Question: We have a file repository containing code files '*.sql; *.xep; *.dll; *.aspx; *.gif' that you are going to submit to Production pretty soon. In this repository we have the main folders which contain the most recent code files to go to PROD, but we also have all the Change Folders that where submitted to PRE-PROD with code. You can see the main repository structure in the image below:

The protocol is that whenever we submit something to PRE-PROD, we e create a Change Folder, place it in the main repository, and also update the main folders, but sometimes we forget to do the second part.
What i was trying to do in a automated way is: if there is a file with the same name in the main folder and the change folder they need the have the same modified date day (at least), this specific crossing i could easily do in Excel or even SQL.
So, finally :P , what i needed help in, is getting into a csv fileformat (';' separating values, and '
' separating rows), all the '*.sql; *.xep; *.dll; *.aspx; *.gif' from the main repository directory and sub-directories.
So far I i have tested with this dos commands:
'''
dir *.sql *.xep *.aspx *.dll *.gif /s /a:-D>listWithDate.txt
'''
this one gets me a list, ie: listWithDate.txt, that a i have formated in this fashion:
'''
2012/03/19[2sapces]14:27[Nspaces]4.006[1space][filename]
2012/03/19[2sapces]14:27[Nspaces]10.006[1space][filename]
'''
So needed help in on of the two:
or
Many thanks in advance ;)
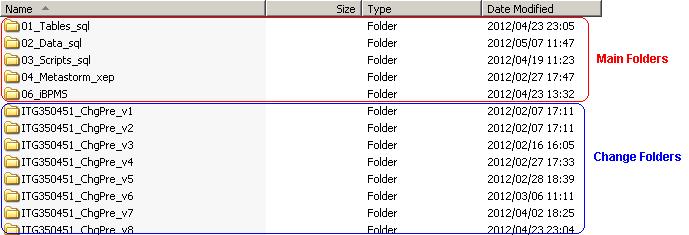
Answer: The following one-liner will output file timestamps (as single units), file sizes (in bytes), and file names as a CSV row set:
'''
>csvfile.txt (FOR %R IN (*.sql *.xep *.aspx *.dll *.gif) DO @ECHO "%~tR";%~zR;"%~nxR")
'''
Note: this is supposed to be run directly from the command prompt. If you wish to put this in a batch script, double every '%' character.